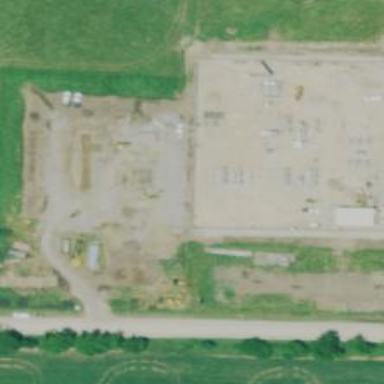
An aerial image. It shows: Generation substation.